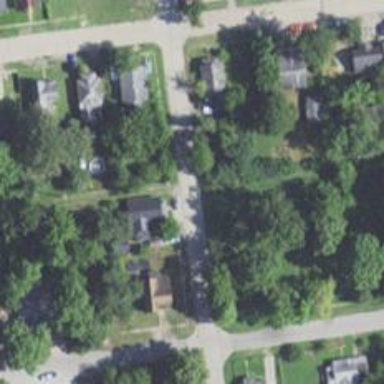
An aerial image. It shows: Alley classified as service road.